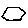
Label: hexagon